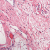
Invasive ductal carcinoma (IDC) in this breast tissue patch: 1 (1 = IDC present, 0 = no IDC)